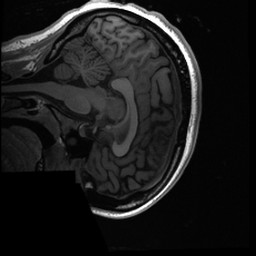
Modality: T1w
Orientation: sagittal
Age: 19
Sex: female